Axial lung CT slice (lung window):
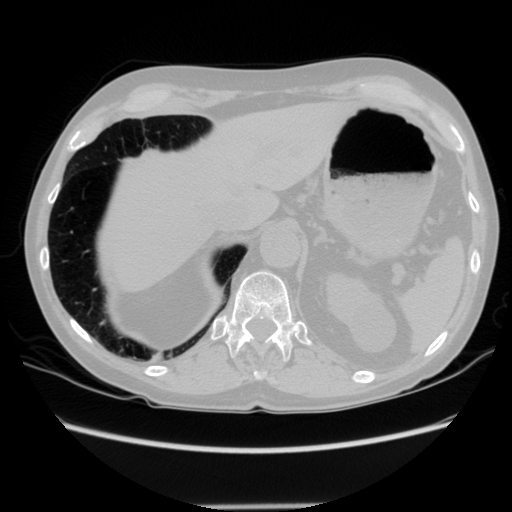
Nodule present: no